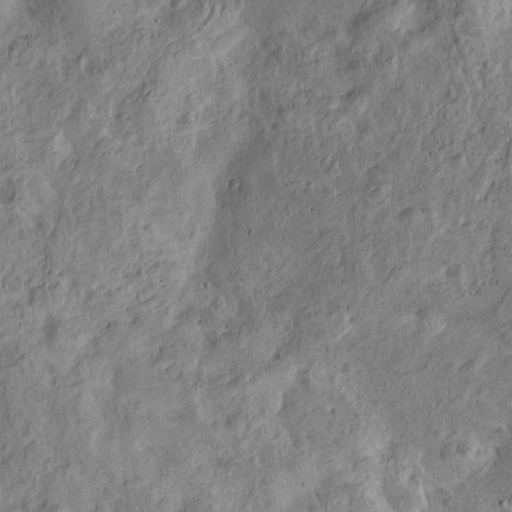
Objects detected: cone